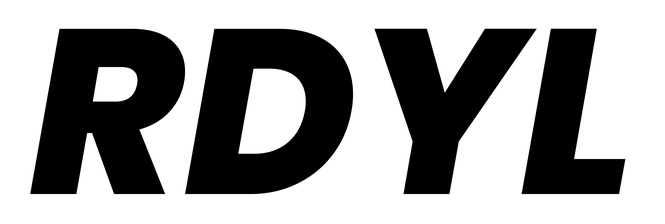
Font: Poppins-ExtraBoldItalic